Question: I've got some dynamically generated 'values' in select:
'''
<select ng-model="selectedValue" ng-options="o.id as o.name for o in values"></select>
'''
And I have 'selectedValue' that holds the selected value. I want it to be updated to 'null' or 'undefined' when the 'selectedValue' is no longer present in 'values'.
I can clear the 'selectedValue' in '$scope.$watch(values)' but is there a better solution?
Basically this situation in <URL> is what I want to avoid:

I want it to be "Selected value: null" or something similar.
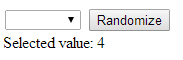
Answer: You can create a directive that will make the select behave in the way that you'd like. The HTML would then change to:
'''
<select clearable ng-model="selectedValue" ng-options="o.id as o.name for o in values"></select>
'''
The JS for the directive would be:
'''
app.directive('clearable', ['$parse',function($parse){
return {
restrict : 'A',
scope : {
'ngModel' : '=',
'ngOptions' : '@'
},
require: ['select','?ngModel'],
link : function(scope, elem, attr,ctrl){
// Regex copied from the Angular Source
var NG_OPTIONS_REGEXP = /^\s*([\s\S]+?)(?:\s+as\s+([\s\S]+?))?(?:\s+group\s+by\s+([\s\S]+?))?\s+for\s+(?:([\$\w][\$\w]*)|(?:\(\s*([\$\w][\$\w]*)\s*,\s*([\$\w][\$\w]*)\s*\)))\s+in\s+([\s\S]+?)(?:\s+track\s+by\s+([\s\S]+?))?$/;
var match = scope.ngOptions.match(NG_OPTIONS_REGEXP);
var valuesFn = $parse(match[7]), //Options list
key = match[1].split('.')[1]; //Property in options list
scope.$watch(
function(){
// Watch for when the options list changes
return valuesFn(scope.$parent);
},
function(newList){
var isFound, i,
currentModelVal = scope.ngModel;
// Iterate through the new list to see if the current value is present
for(i=0;i<newList.length;i++){
if (newList[i][key] === currentModelVal){
isFound = true;
break;
}
}
// If not found, reset the ng-model value to null
if (!isFound){
ctrl[1].$setViewValue(null);
}
}
);
}
}
}]);
'''
See the Plunker at <URL>